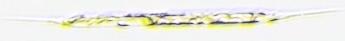
Label: Rhizosolenia